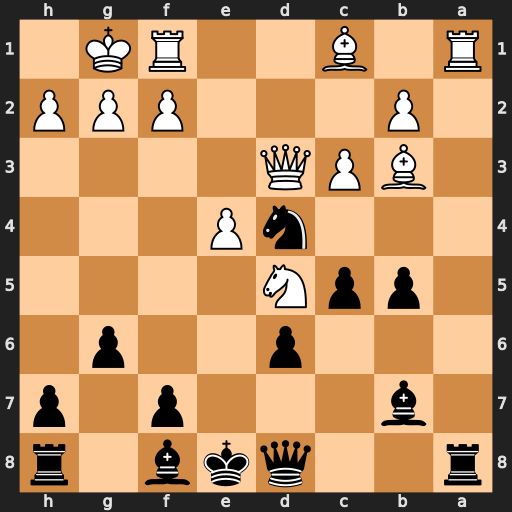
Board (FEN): r2qkb1r/1b3p1p/3p2p1/1ppN4/3nP3/1BPQ4/1P3PPP/R1B2RK1
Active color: b
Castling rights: kq
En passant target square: -
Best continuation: Rxa1 cxd4 c4